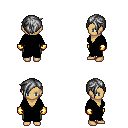
a pixel art fantasy rpg character, female body template, human, tanned skin, black robe, teal pants, gray pixie cut hairstyle, gold gloves, four views (front, back, left, right), 2x2 character sprite sheet, small pixel art, hard edges, no anti-aliasing